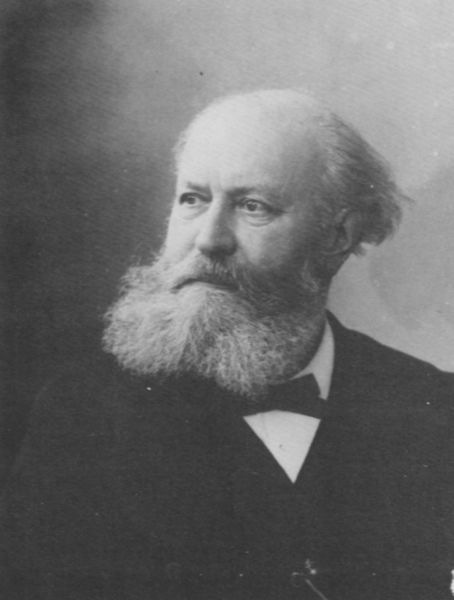
Titel: Charles Gounod (1818-1893), Komponist
Künstler: Atelier Nadar
Institution: unbekannt
Schlagwörter: kopf, mann, schatten, weiß, elegant, grau, licht, nase, ohr, profil, schwarz, stirn, blick, alt, anzug, bart, hemd, jacke, wand, augen, kragen, vollbart, bildnis, herr, portrait, porträt, haare, halbfigur, mantel, knopf, ernst, streng, brauen, glatze, starr, lichteinfall, fliege, jackett, sakko, schick, foto, fotografie, philosoph, schwarz-weiss, backenbart, halbglatze, photo, seitenblick, schlips, opa, nadar, v-ausschnitt, chick